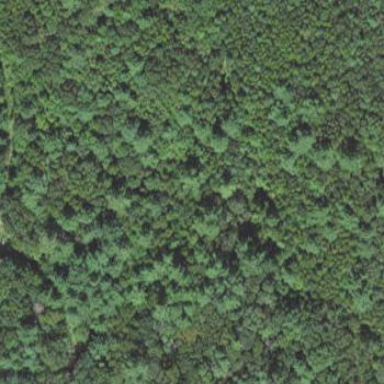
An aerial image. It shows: Needle-leaved woodland.